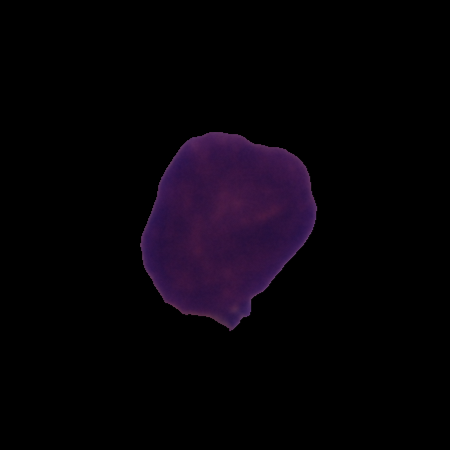
Label: cancer